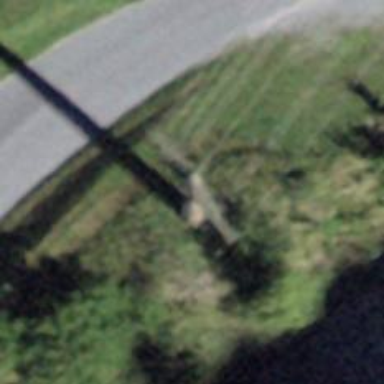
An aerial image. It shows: Concrete power pole.